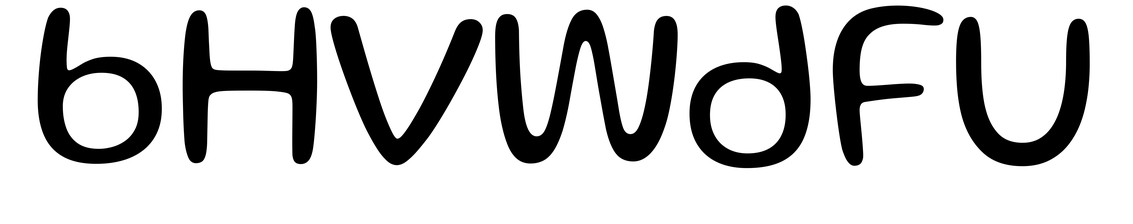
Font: Gluten_Light